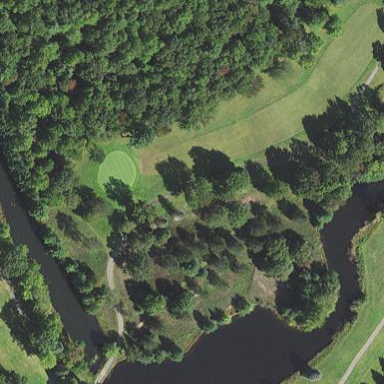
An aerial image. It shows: Water hazard on golf course.